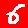
Digit: 6